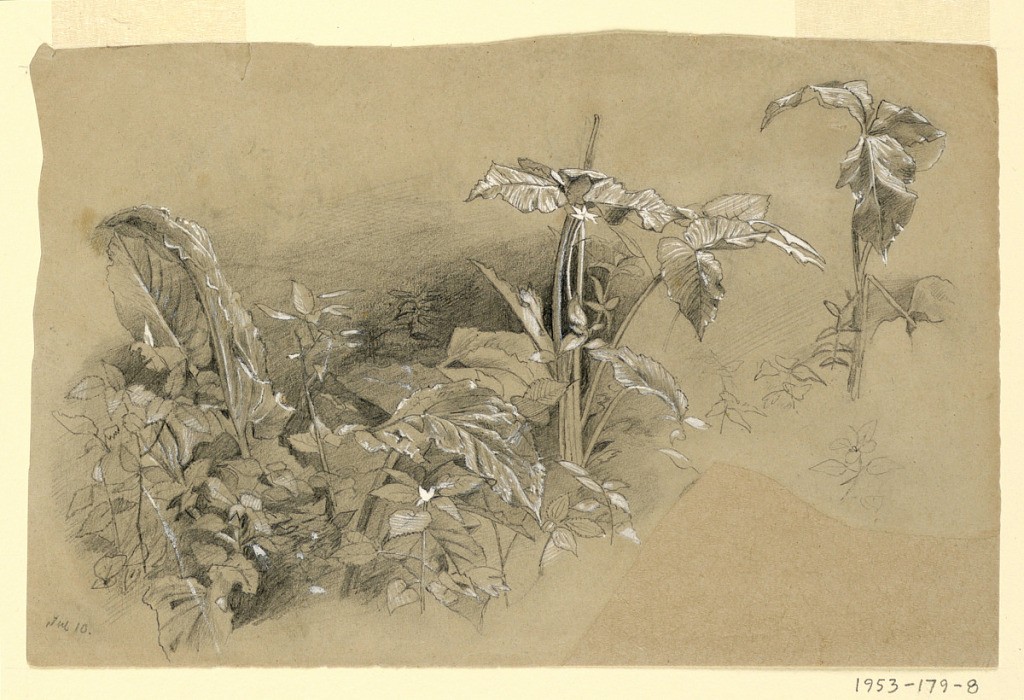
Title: Study of foliage
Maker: William Trost Richards, American, 1833–1905
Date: ca. 1860
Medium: Graphite, brush and gouache on paper
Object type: Drawing
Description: Sketch of a jack-in-the-pulpit plants.